Question:
I am trying to append html to a Content Holder in a dialogue box and as you can see by the image, Mile, Meter and Kilometer are outside the select dropdown. Why is this?
'''
var rows = $('#jqxUOMRelatedUnitsDropdownGrid').jqxGrid('getrows');
$("#divNewUnitOfMeasureDefaultUnitsPurchasePlaceHolder").html('<select id="listNewUnitOfMeasureDefaultUnitsPurchasePlaceHolder">');
for (var i = 0; i < rows.length; i++) {
var row = rows[i];
if (row.UOMRelatedUnit_AddItem) {
$("#divNewUnitOfMeasureDefaultUnitsPurchasePlaceHolder").append("<option value='" + row.UOMRelatedUnit_Name + "'>" + row.UOMRelatedUnit_Name + "</option>");
}
}
$("#divNewUnitOfMeasureDefaultUnitsPurchasePlaceHolder").append("</select>");
'''
'''
<div id="divNewUnitOfMeasureDefaultUnitsPurchasePlaceHolder"></div>
'''
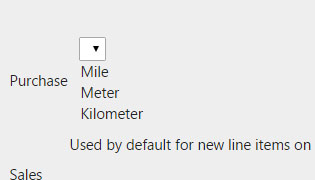
Answer: Because you are appending into the '<div>' and not the '<select>'. Do this way:
'''
$("#divNewUnitOfMeasureDefaultUnitsPurchasePlaceHolder select").append("<option value='" + row.UOMRelatedUnit_Name + "'>" + row.UOMRelatedUnit_Name + "</option>");
// --------------------------------------------------- ^^^^^^
'''
And you cannot do:
'''
$("#divNewUnitOfMeasureDefaultUnitsPurchasePlaceHolder").append("</select>");
'''
That's invalid! Either store everything in a 'tempAppend' string and then use:
'''
$("#divNewUnitOfMeasureDefaultUnitsPurchasePlaceHolder").append(tempAppend);
'''